Field crop: tomato
Growth stage: 2
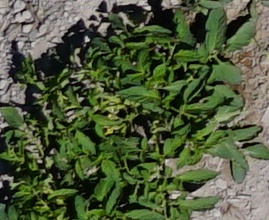
Species: tomato